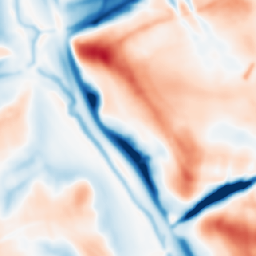
Category: multiscale
Decomposition family: dog_multiscale
Decomposition parameters: sigma_ratio: 2
n_scales: 3
base_sigma: 2
Upsampling method: area
Upsampling parameters: scale: 8
Upsampling scale: 8